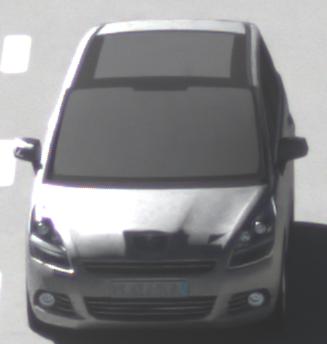
Make: Peugeot
Model: 5008 120 VTi
Detailed model: 5008 (I) Van
Model produced from: 2009/10
Model produced until: 2011/07
Doors: 5
Color: white
Road condition: dry road
Daytime: midday
Contrast: high contrast